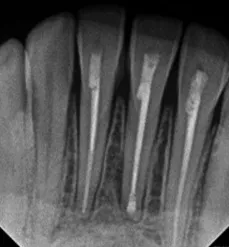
36 months' follow-up. A subsequent examination was conducted after 12, 24, and 36 months (follow-up) (Figure 4A-4C), which revealed a decrease in the size of the lesion. Additionally, no pain was reported during percussion and palpation. Furthermore, there was no observation of vestibular swelling.
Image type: radiology (x_ray)